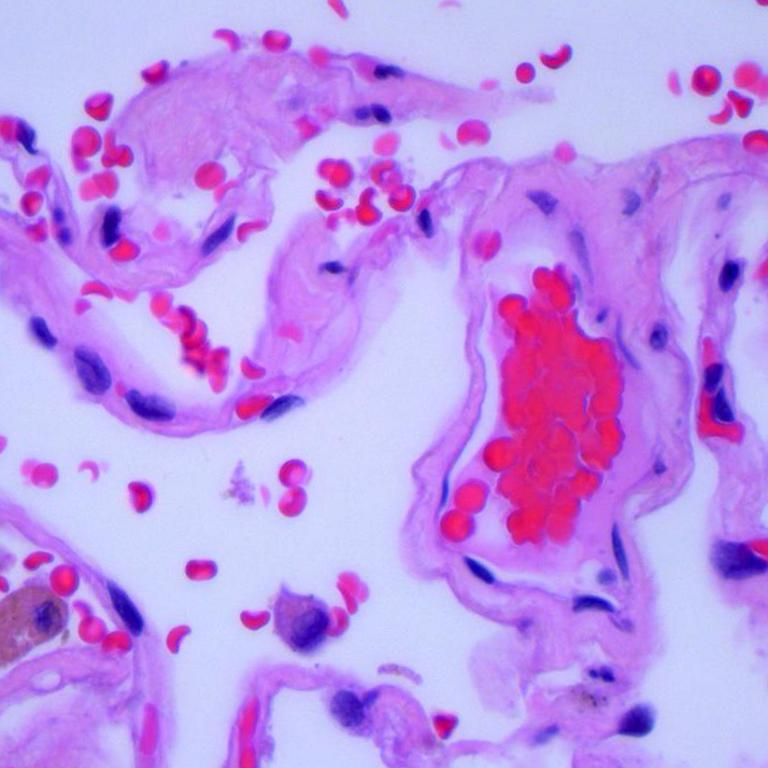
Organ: lung
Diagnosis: benign